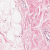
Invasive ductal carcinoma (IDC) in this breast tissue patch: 0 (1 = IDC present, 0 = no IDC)